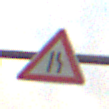
Verkehrszeichen: EinseitigVerengteFahrbahnRechts
Umgebung: Outdoor, Suburban
Tageszeit: MorningAfternoon
Wetter: Overcast
Licht: Natural
Jahreszeit: NotSpecified
Kontrast: LowContrast